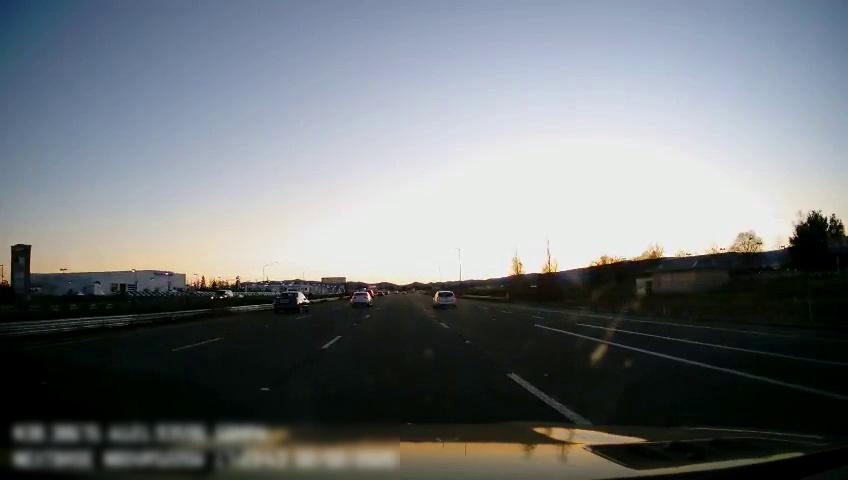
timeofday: Dusk/Dawn/Twilight
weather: Cloudy
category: Drivable Space
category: Vehicles | SUV
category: Vehicles | Car
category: Vehicles | Car
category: Vehicles | SUV
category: Vehicles | SUV
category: Lanes | Current Lane
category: Lanes | Current Lane
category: Lanes | Alternate Lane
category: Lanes | Alternate Lane
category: Lanes | Alternate Lane
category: Lanes | Alternate Lane